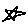
Label: star